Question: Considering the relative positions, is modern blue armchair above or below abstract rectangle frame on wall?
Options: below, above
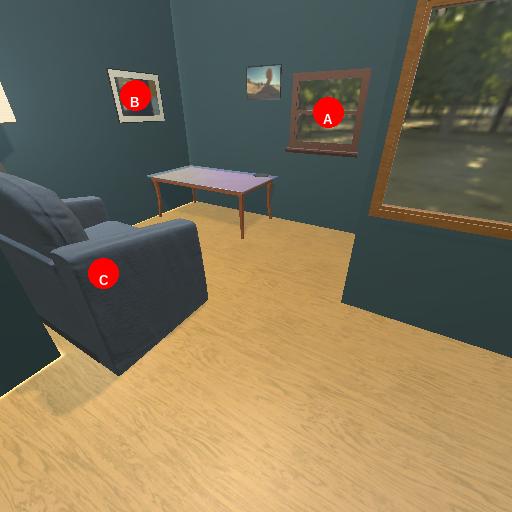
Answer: below